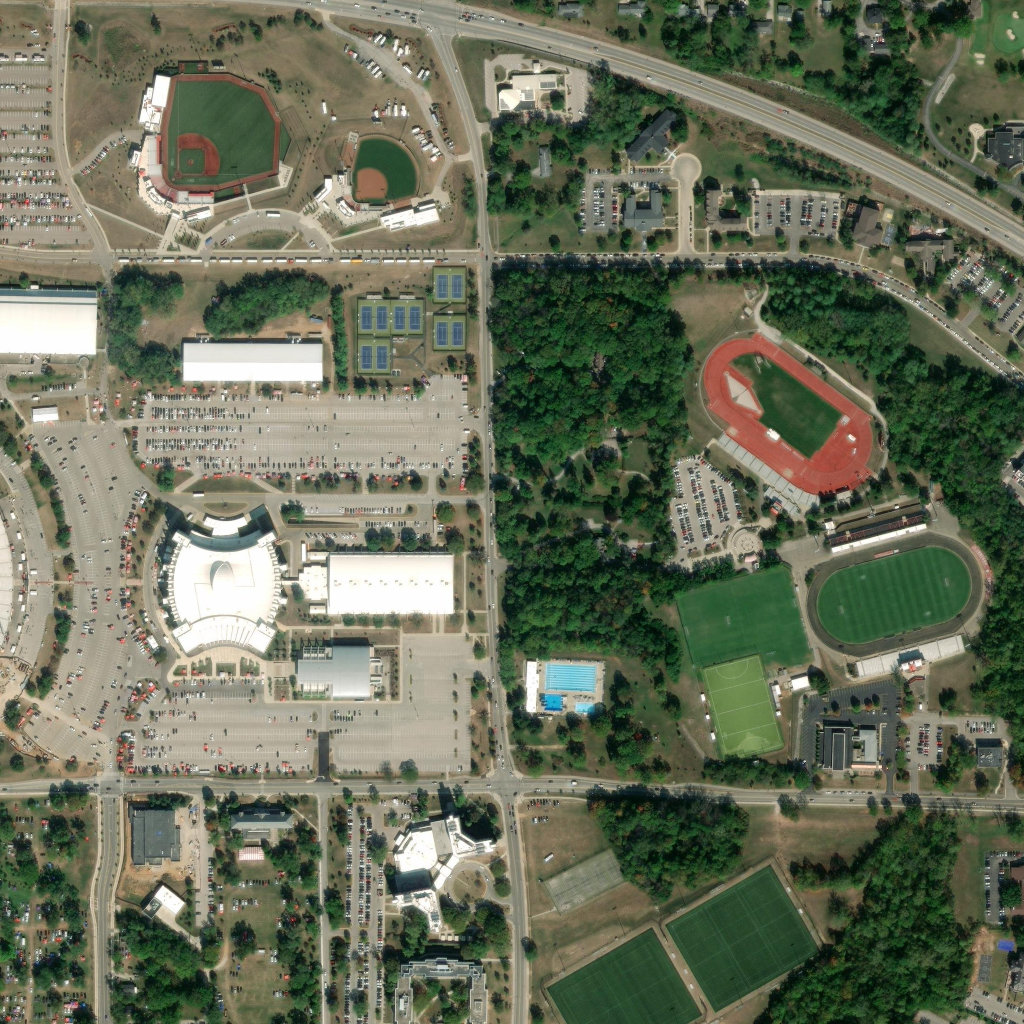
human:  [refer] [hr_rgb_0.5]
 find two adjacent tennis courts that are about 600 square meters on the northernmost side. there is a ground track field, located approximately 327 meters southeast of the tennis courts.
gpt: <box>[[42, 26, 45, 29, 0]]</box>

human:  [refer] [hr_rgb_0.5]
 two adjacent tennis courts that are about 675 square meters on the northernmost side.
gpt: <box>[[42, 26, 45, 28, 0]]</box>

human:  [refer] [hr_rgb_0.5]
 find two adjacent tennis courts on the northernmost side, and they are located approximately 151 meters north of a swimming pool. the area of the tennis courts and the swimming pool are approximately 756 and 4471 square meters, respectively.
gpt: <box>[[42, 26, 45, 29, 0]]</box>